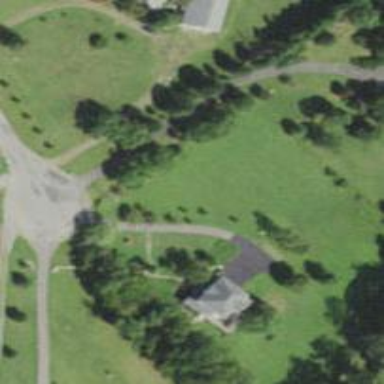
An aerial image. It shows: Driveway.